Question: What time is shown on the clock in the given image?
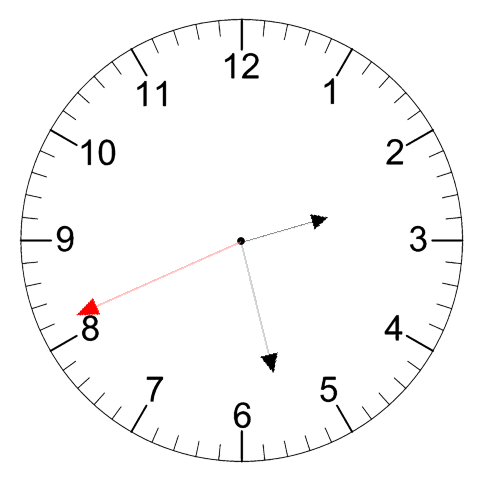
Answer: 02:27:41